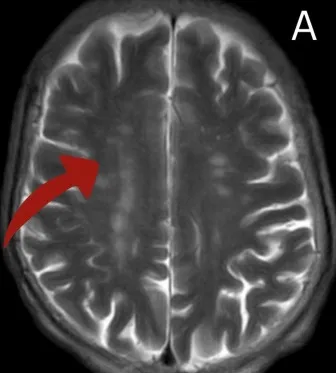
Different weighted images of MRI Brain. ET2w TRA image.
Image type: radiology (mri)